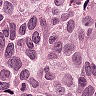
Metastatic tissue present: yes